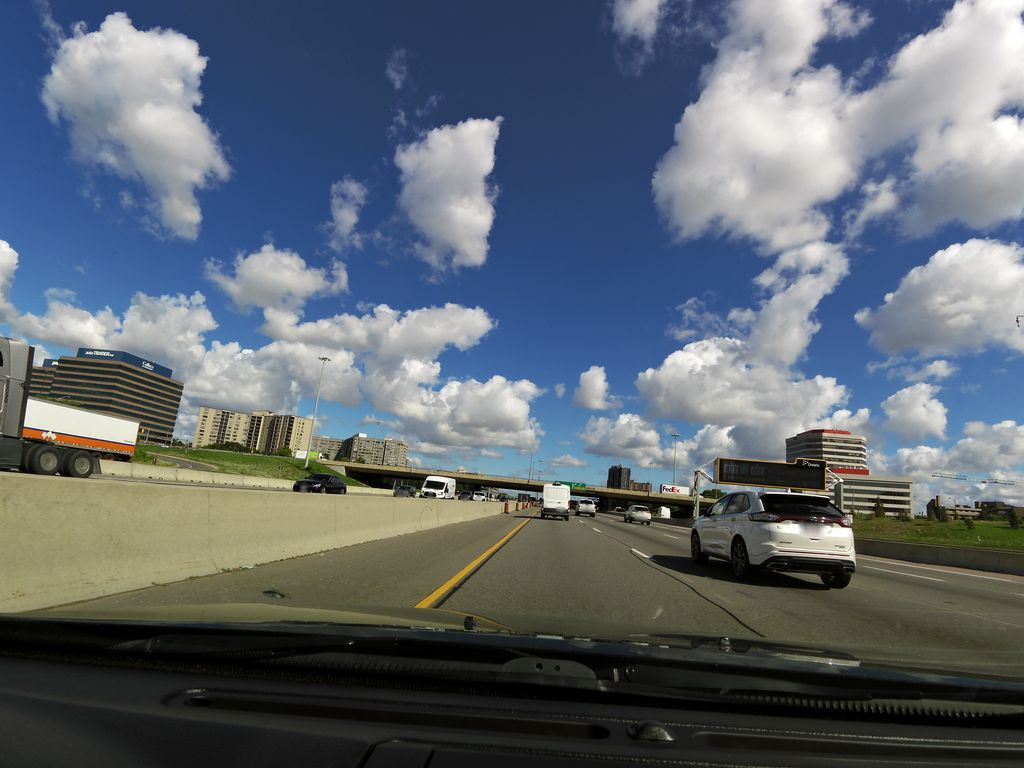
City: toronto